Question: HiEveryone,
I'm new Javafx and trying to change the float of this button as to 'Right side' from the current 'Left side'.. How to do that?
I'm using simply 'Pane' as a container at the moment.
Have a look into this screenshot:

How to do that? ..pls help
Thanks in advance!
Source code:
'''
package sample;
import javafx.application.Application;
import javafx.scene.Scene;
import javafx.scene.layout.Pane;
import javafx.scene.web.WebEngine;
import javafx.scene.web.WebView;
import javafx.stage.Stage;
import javafx.scene.control.TextField;
import javafx.scene.control.Button;
public class Main extends Application {
@Override
public void start (Stage primaryStage){
primaryStage.setTitle("Modern web browser made by Rajendra arora.");
WebView wv = new WebView();
wv.setLayoutX(0.0);
wv.setLayoutY(40.0);
wv.setPrefHeight(Double.MAX_EXPONENT);
wv.setPrefWidth(Double.MAX_EXPONENT);
WebEngine we = wv.getEngine();
we.load("http://www.google.com/");
Button btn=new Button("Go");
TextField tf = new TextField("http://www.google.com/");
tf.setLayoutX(1.0);
tf.setPrefWidth(Double.MAX_EXPONENT);
tf.setPrefHeight(25.0);
Pane sp = new Pane();
sp.getChildren().add(tf);
sp.getChildren().add(btn);
sp.getChildren().add(wv);
Scene scene = new Scene(sp, 600, 500);
primaryStage.setScene(scene);
primaryStage.show();
}
public static void main(String[] args) {
launch(args);
}
}
'''
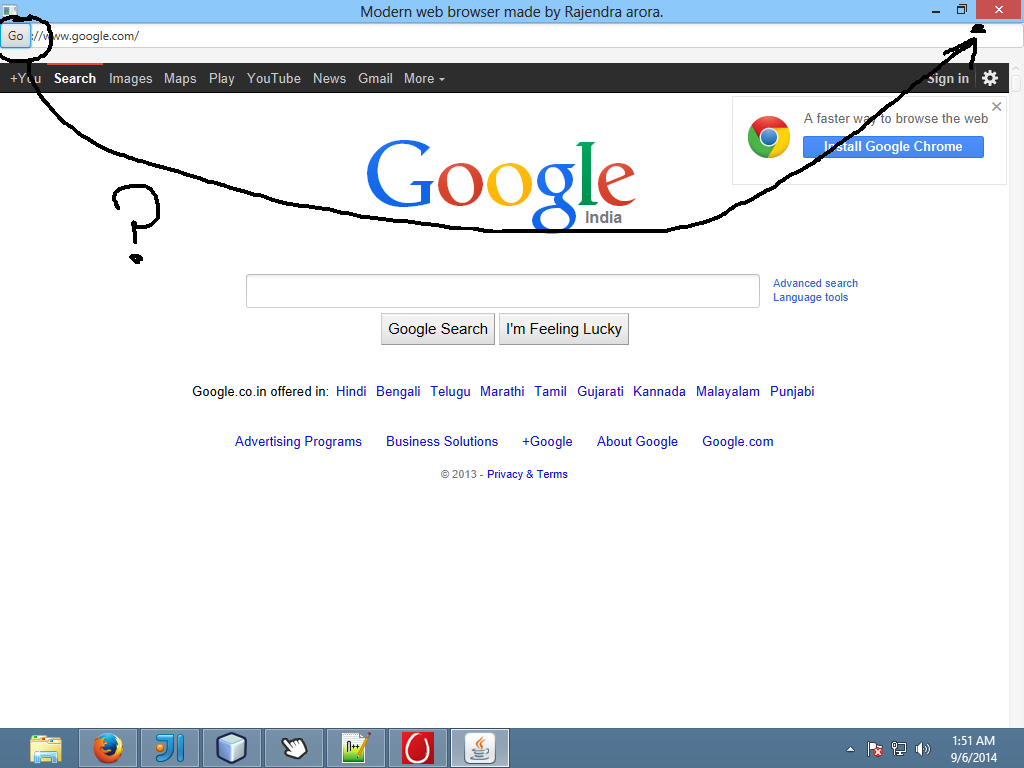
Answer: Use a 'HBox' to hold the textfield and button, later add it to the 'Pane'
'''
HBox hbox = new HBox();
hbox.getChildren().addAll(tf, btn);
Pane sp = new Pane();
sp.getChildren().add(hbox);
sp.getChildren().add(wv);
'''